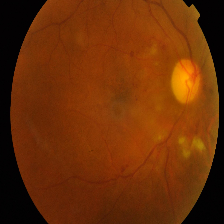
Diabetic retinopathy grade: Proliferative DR